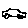
Label: car